Question: I have a simple script that displays a html file
'''
function doGet(e) {
return HtmlService.createTemplateFromFile('Final Contract Agreement').evaluate();
}
'''
and the corrasponing html:
'''
<html>
<head>
<style type="text/css">
#content{
padding :0 0;
margin : 0 auto;
width: 800px;
height : 600px;
background: #FFFFFF;
}
body{
background: #dbdad4;
margin : 0;
}
#header{
width: 100%;
height: 82px;
background: #4F2170;
background-repeat:no-repeat;
}
#header h1{
vertical-align:middle;
text-align:right;
color: white;
padding-right: 50px;
}
</style>
</head>
<body>
<div id="header">
<h1>
Contract Form
</h1>
</div>
<div id="content">
<h3>
Hello World!
<?= new Date() ?>
</h3>
</div>
</body>
</html>
'''
it ouputs this:

I have tried setting all combinations of margins/paddings on the elements but nothing is getting rid of the whitespace on top. When i put the same code in a plane jane html file it works just fine.
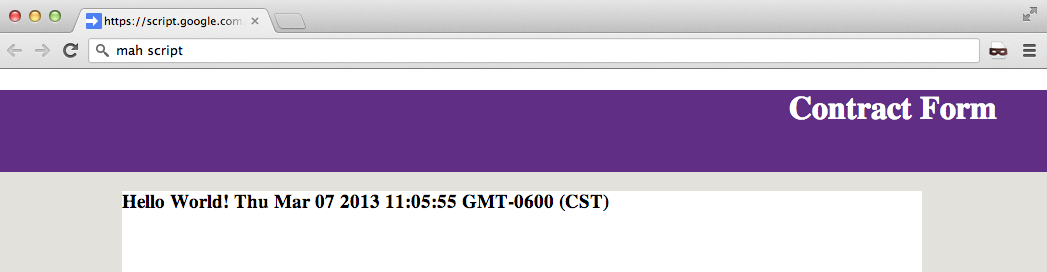
Answer: Im guessing the caja is adding the whitespace to the top, this css removed the whitespace for me:
'''
* {
margin: 0;
}
'''
also for those wondering this is how i got it to take up the whole browser window:
'''
html {
height:100%;
}
body{
height:100%;
}
'''